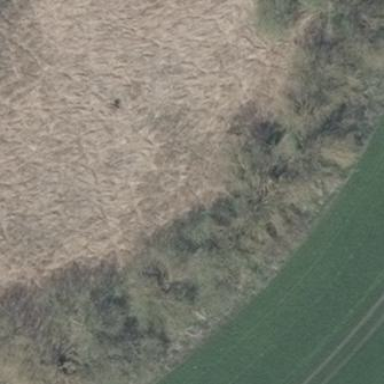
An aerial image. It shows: Beautiful meadow.